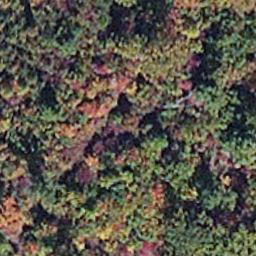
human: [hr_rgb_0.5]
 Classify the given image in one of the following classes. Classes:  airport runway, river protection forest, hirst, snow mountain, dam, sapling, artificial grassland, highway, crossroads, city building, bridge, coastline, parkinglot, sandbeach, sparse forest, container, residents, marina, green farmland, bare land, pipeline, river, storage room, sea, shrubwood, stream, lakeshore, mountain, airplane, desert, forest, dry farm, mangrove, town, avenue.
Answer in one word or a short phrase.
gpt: mangrove